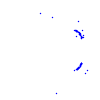
Particle: proton